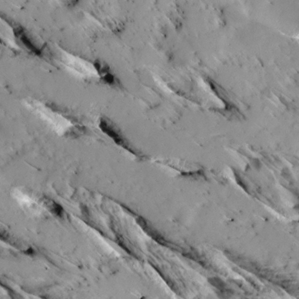
Label: non_frost